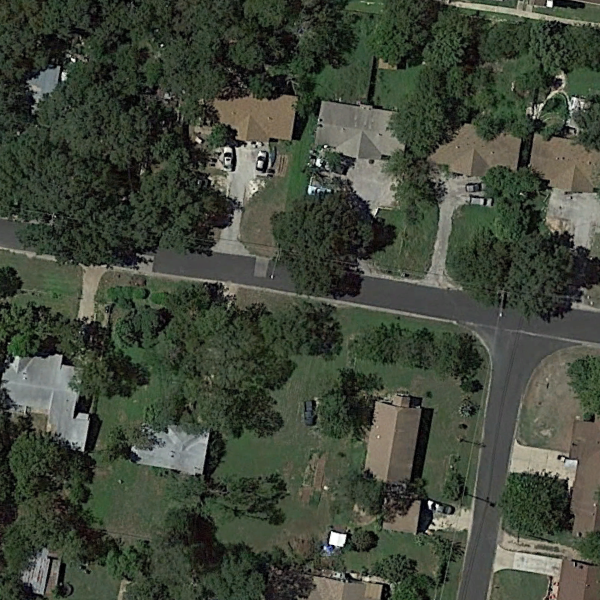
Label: MediumResidential